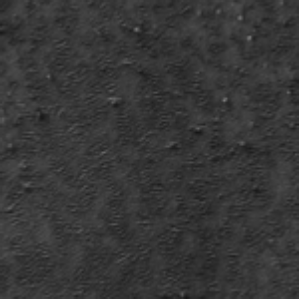
Label: frost